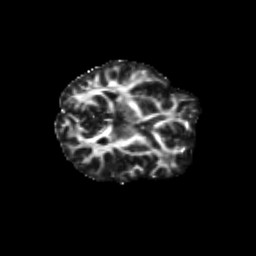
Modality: FA
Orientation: axial
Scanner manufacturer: siemens
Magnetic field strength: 3 T
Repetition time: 9.2 s
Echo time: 0.084 s